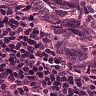
Metastatic tissue present: yes